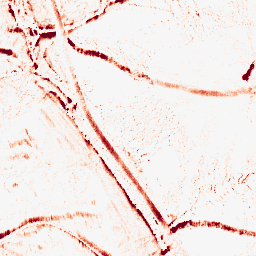
Category: morphological
Decomposition family: morphological_ellipse
Decomposition parameters: operation: opening
width: 10
height: 5
Upsampling method: sinc_blackman
Upsampling parameters: scale: 4
kernel_size: 16
Upsampling scale: 4